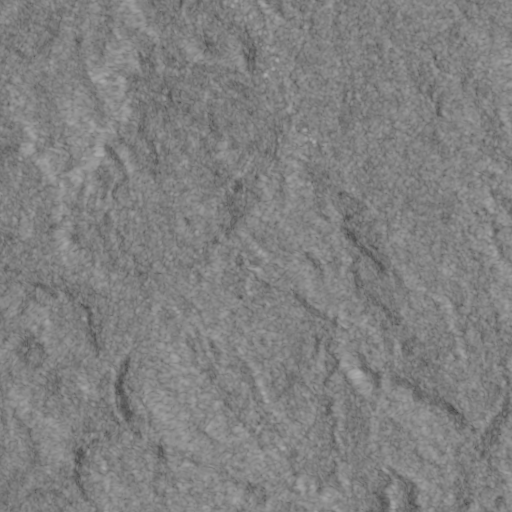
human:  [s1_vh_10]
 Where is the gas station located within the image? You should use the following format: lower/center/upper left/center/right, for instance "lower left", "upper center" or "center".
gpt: The gas station is located in the upper center of the image.
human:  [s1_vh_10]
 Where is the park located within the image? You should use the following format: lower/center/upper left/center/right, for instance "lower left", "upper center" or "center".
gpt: The park is located in the upper center of the image.
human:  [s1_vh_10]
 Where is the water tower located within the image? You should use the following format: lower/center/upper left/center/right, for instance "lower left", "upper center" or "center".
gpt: The water tower is located in the upper center of the image.
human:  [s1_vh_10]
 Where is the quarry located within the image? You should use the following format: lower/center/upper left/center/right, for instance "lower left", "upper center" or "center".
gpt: There is no quarry in the image.

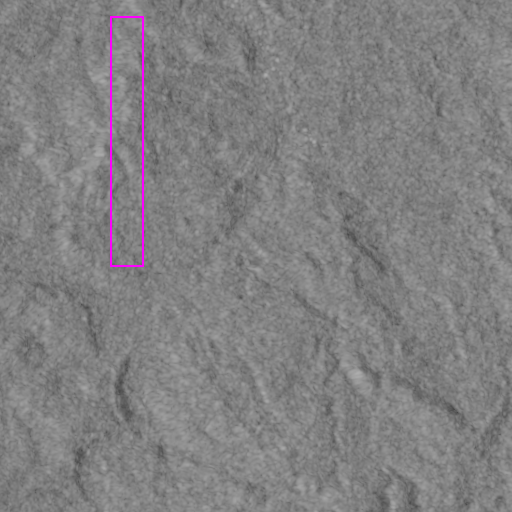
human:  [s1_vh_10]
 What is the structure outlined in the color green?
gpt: There is no green outline.
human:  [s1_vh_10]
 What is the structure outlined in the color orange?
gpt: There is no structure outlined in orange.